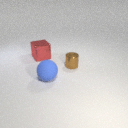
small brown metal cylinder to the right of large red metal cube